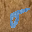
Label: 5